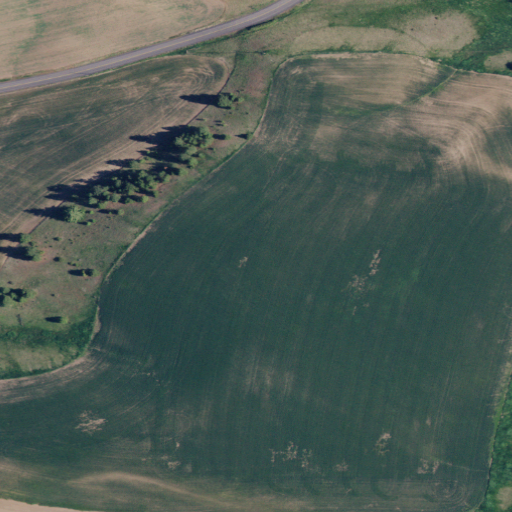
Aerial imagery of mountain in Idaho named Steakhouse Hill containing cultivated crops, low intensity development, open development, and medium intensity development